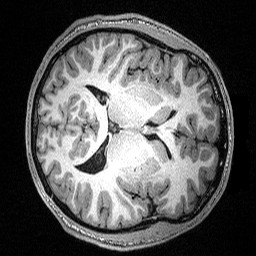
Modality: T1w
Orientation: axial
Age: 28
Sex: male
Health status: healthy
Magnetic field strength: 3 T
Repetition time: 2.53 s
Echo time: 0.00331 s